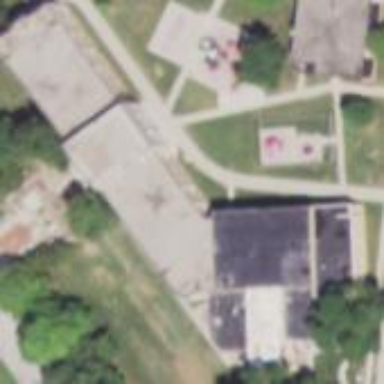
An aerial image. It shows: School building.